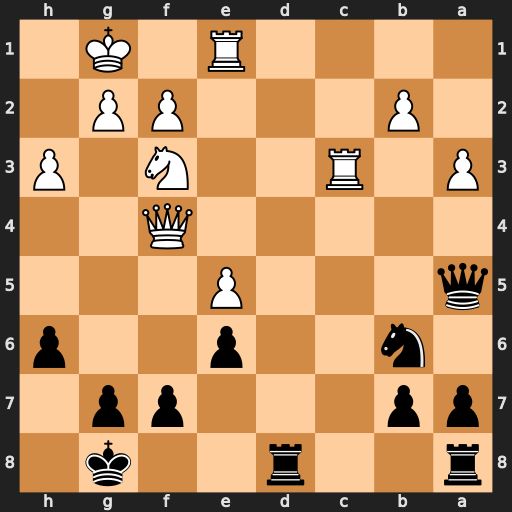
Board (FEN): r2r2k1/pp3pp1/1n2p2p/q3P3/5Q2/P1R2N1P/1P3PP1/4R1K1
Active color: b
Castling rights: -
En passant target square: -
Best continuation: Nd5 Qh4 Nxc3